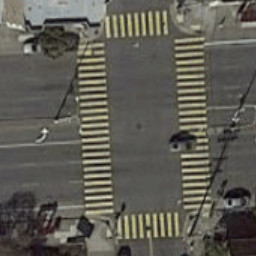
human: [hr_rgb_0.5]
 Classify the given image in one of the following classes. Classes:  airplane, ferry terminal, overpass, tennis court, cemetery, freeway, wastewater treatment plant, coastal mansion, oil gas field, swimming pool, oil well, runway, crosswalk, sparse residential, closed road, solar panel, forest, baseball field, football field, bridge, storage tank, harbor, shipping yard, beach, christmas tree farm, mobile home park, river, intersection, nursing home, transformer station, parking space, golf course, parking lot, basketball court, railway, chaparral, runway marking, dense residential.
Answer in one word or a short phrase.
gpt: crosswalk